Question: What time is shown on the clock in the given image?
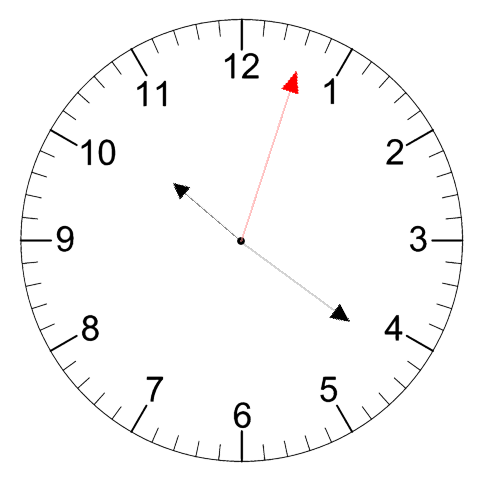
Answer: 10:21:03